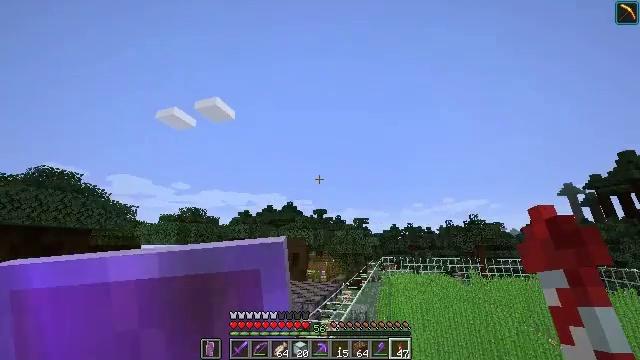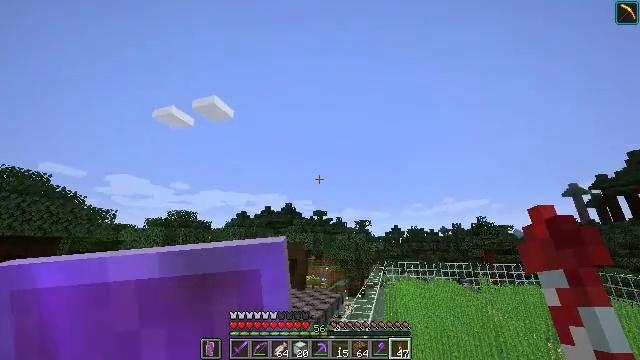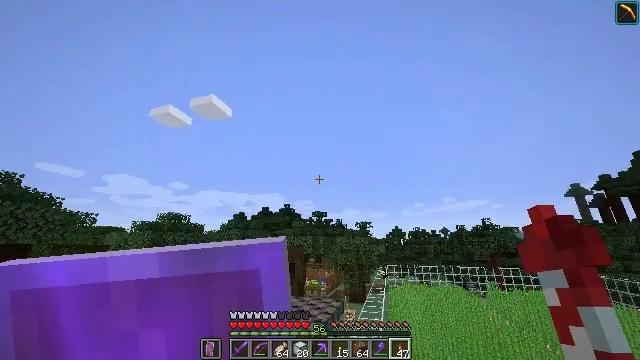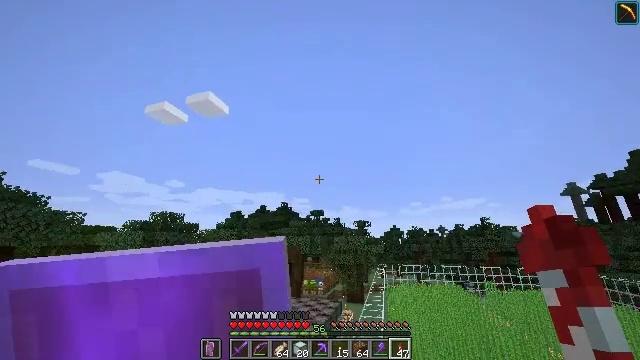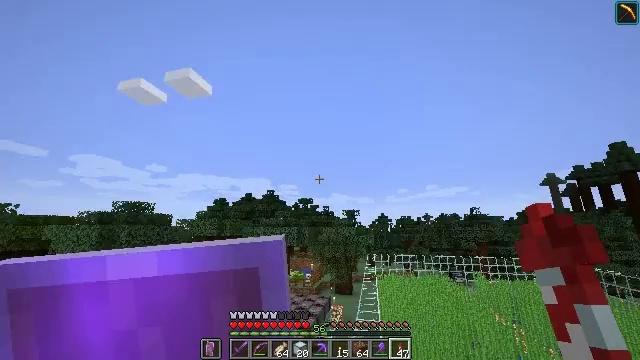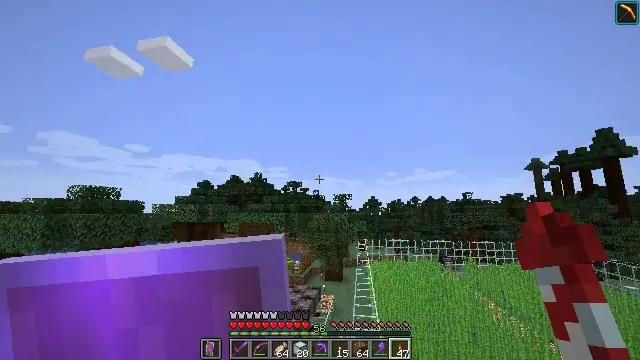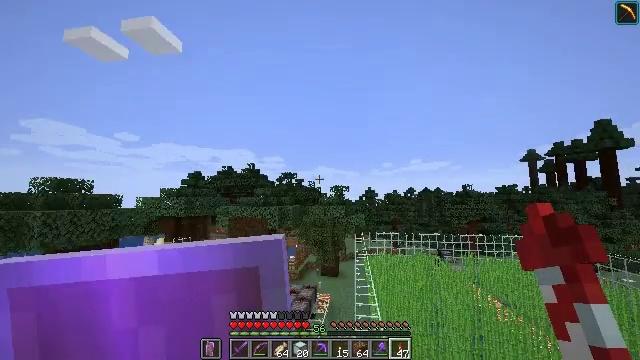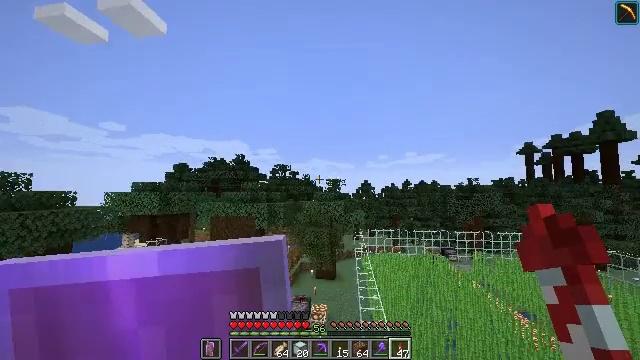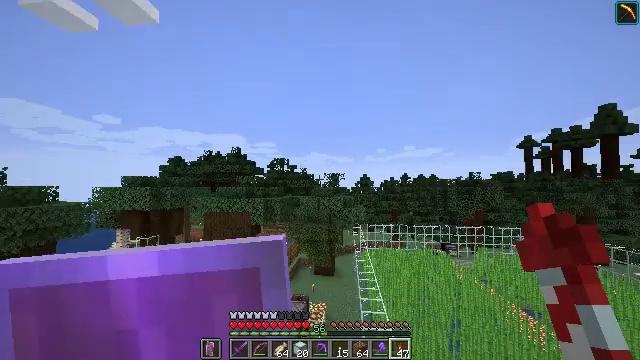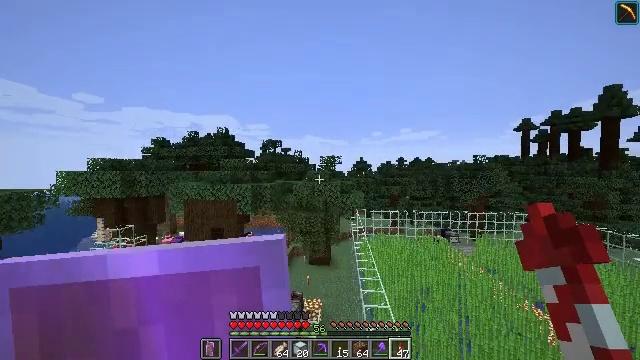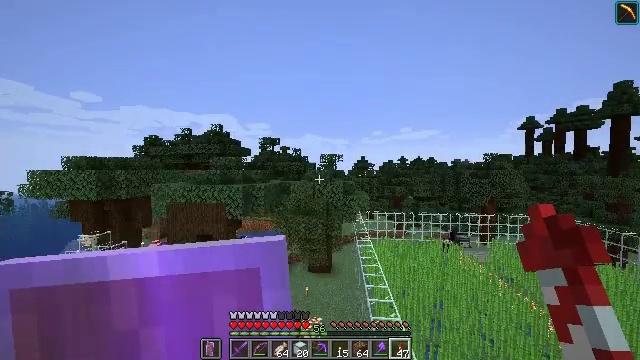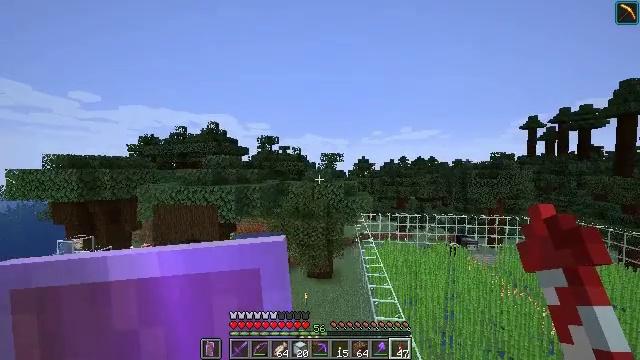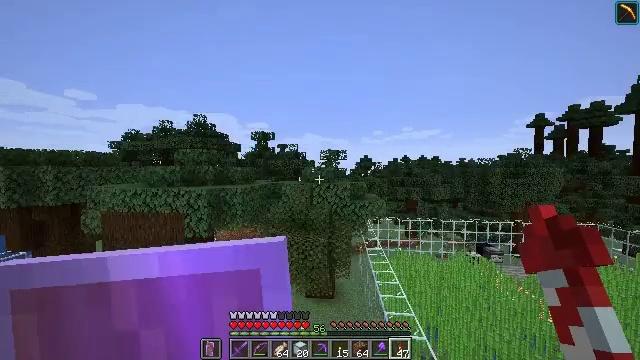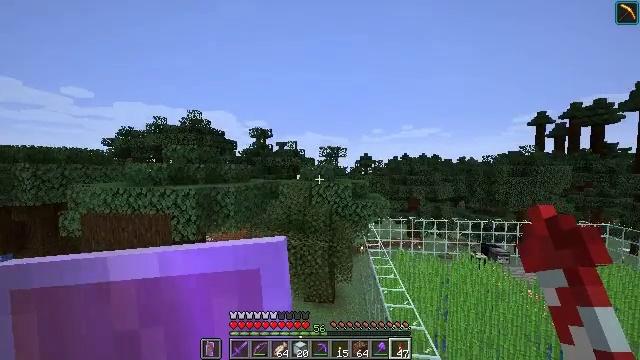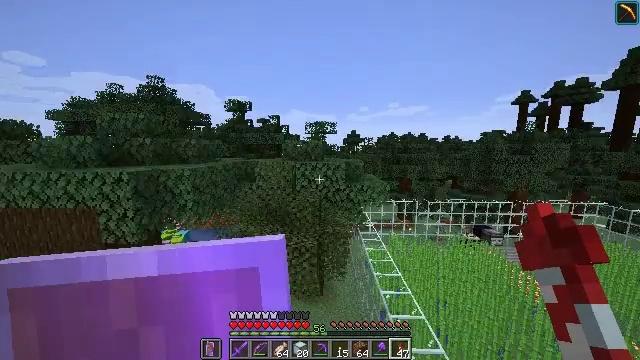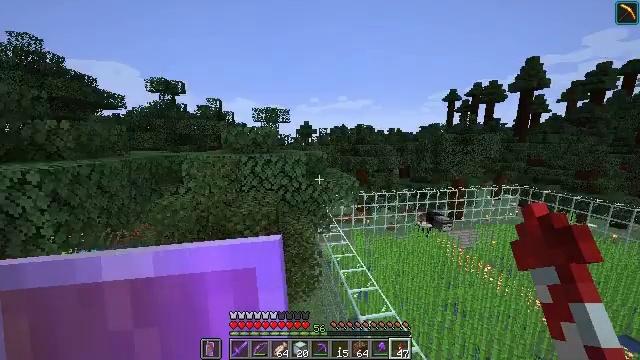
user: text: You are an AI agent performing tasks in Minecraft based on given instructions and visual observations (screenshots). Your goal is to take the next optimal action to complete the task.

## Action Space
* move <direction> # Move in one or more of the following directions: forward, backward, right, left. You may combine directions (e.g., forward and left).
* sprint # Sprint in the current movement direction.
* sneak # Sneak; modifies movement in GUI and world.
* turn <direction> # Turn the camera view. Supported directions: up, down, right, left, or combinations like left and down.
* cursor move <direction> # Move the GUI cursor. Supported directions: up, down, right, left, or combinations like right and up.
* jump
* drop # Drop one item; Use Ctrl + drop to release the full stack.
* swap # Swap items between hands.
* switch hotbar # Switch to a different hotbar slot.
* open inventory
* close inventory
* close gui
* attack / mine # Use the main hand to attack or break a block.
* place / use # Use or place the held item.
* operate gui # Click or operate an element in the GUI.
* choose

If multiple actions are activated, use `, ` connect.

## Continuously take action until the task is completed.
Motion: motion action
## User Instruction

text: Get cactus from the sandy areas.
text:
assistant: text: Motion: move forward, sprint
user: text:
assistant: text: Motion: move forward, sprint
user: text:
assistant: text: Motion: move forward, sprint
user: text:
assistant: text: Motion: move forward, sprint, turn right and down
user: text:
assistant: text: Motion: move forward, sprint, turn right and down
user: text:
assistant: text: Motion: move forward, sprint, turn right and down
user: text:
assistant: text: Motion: move forward, sprint, turn right and down
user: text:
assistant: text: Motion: move forward, sprint, turn down
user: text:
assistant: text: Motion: move forward, sprint, turn right and down
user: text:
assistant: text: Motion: move forward, sprint
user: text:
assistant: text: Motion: move forward, sprint
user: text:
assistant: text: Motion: move forward, sprint
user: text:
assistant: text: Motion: move forward, sprint
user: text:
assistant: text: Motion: move forward, sprint, turn right and down
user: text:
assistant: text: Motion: turn right and down
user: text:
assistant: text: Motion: turn right
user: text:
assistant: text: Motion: turn right
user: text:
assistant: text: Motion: turn right
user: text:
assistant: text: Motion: turn right
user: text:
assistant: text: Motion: turn right
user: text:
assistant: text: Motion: turn right
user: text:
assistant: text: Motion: turn right
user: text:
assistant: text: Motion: turn right
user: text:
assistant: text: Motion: turn right
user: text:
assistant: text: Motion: turn right and up
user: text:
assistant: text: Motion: turn right
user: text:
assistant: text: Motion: sneak, turn right
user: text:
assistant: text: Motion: sneak, turn right
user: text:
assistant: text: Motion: sneak, turn right
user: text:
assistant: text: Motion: sneak, turn right and down